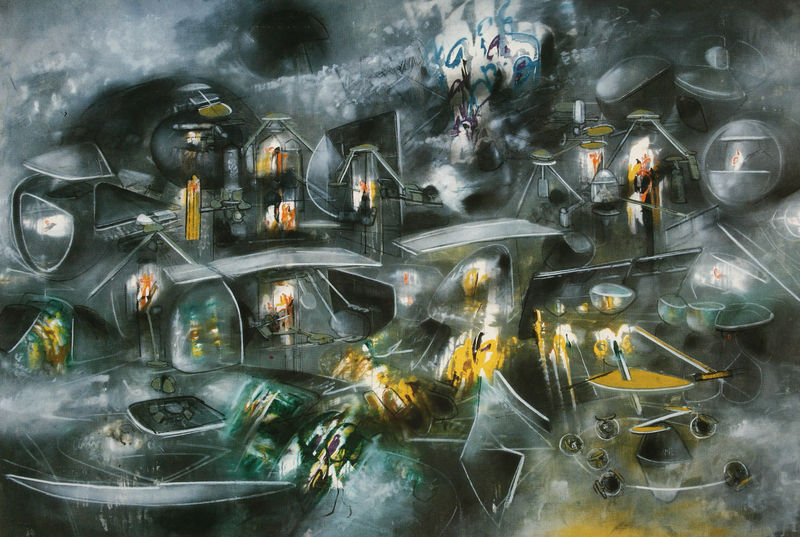
Titel: L'Etang de No, Der Teich von No
Künstler: Roberto Matta
Standort: Paris
Institution: Musée National d'Art Moderne - Centre Georges Pompidou
Schlagwörter: blau, dunkel, schatten, weiß, gelb, grün, kubismus, bewegung, grau, hell, licht, lichter, nacht, schwarz, rot, malerei, muster, arme, öl, rauch, instrumente, kontrast, kreis, rund, helldunkel, bogen, moderne, abstrakt, farben, flächen, modern, formen, lila, nebel, violett, linien, auto, transparent, abstraktion, bögen, futurismus, futuristisch, strahlen, technik, dynamik, kreise, kugeln, untertassen, durchsichtig, durchscheinen, schwebend, universum, konstrukt, geschwindigkeit, weltall, zellen, utopie, maschinen, mechanik, all-over, all, graffiti, carra, graffity, matta, ufos, elipsen, graugelb, lichtpartikel, pattern, wohnung imall, wohungen